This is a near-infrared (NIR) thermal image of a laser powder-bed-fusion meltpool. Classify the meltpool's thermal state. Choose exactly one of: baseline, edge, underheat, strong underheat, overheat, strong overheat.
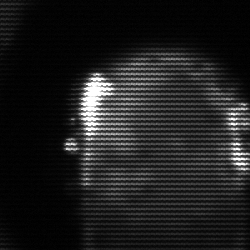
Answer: baseline